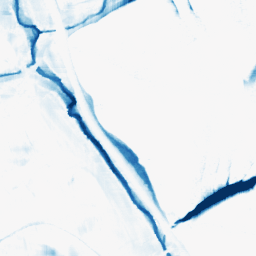
Category: morphological
Decomposition family: morphological_square
Decomposition parameters: operation: closing
size: 20
Upsampling method: quadratic
Upsampling parameters: scale: 2
Upsampling scale: 2